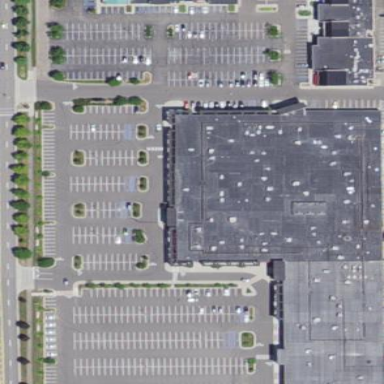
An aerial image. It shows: Mall.